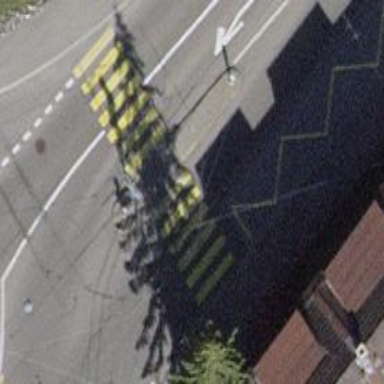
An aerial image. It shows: Marked road crossing with pedestrian island.